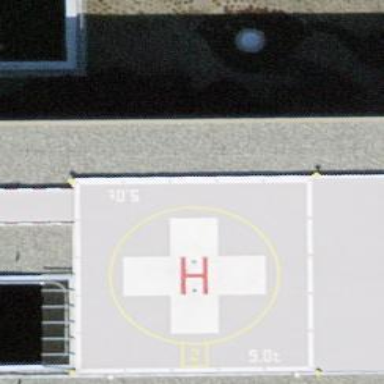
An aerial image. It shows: Image of helipad at airport.